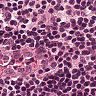
Metastatic tissue present: no